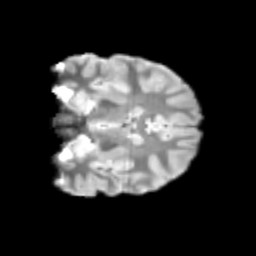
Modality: T2w
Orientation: coronal
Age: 11
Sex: male
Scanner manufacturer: siemens
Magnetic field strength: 3 T
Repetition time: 3.8 s
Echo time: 0.07 s